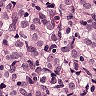
Metastatic tissue present: yes